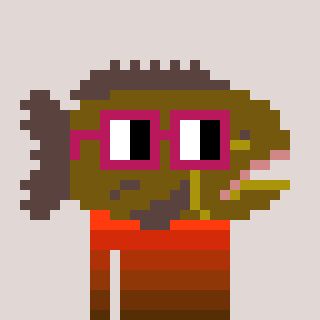
a pixel art character with square dark red glasses, a grouper-shaped head and a grayscale-colored body on a warm background